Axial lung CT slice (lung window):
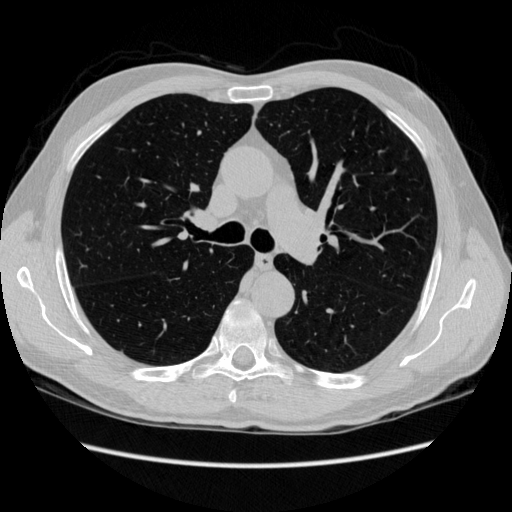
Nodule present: no